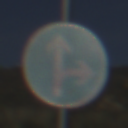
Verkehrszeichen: VorgeschriebeneFahrtrichtungGeradeausOderRechts
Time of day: MorningAfternoon
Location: Outdoor (RoadRail)
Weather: PartlyCloudy
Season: NotSpecified
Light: Natural